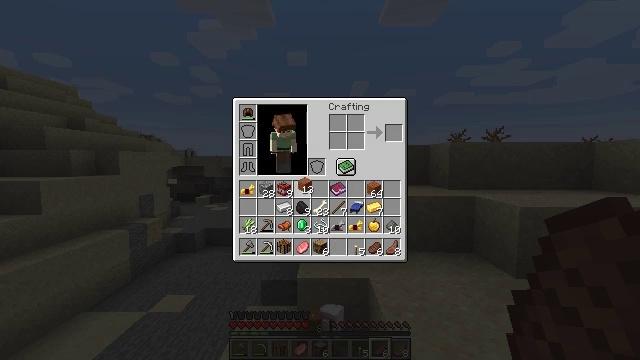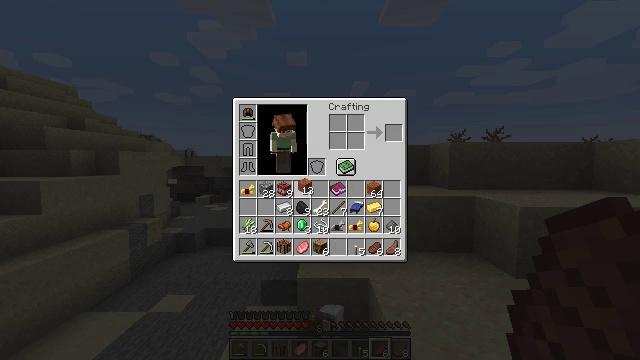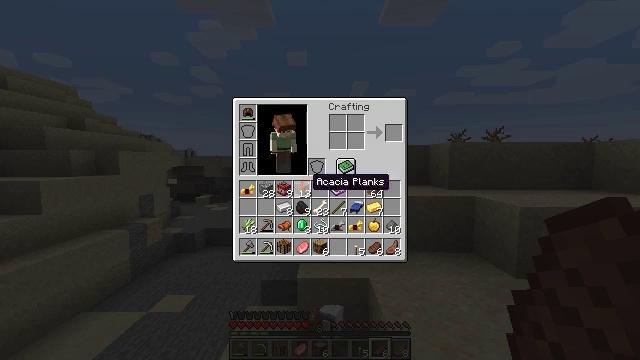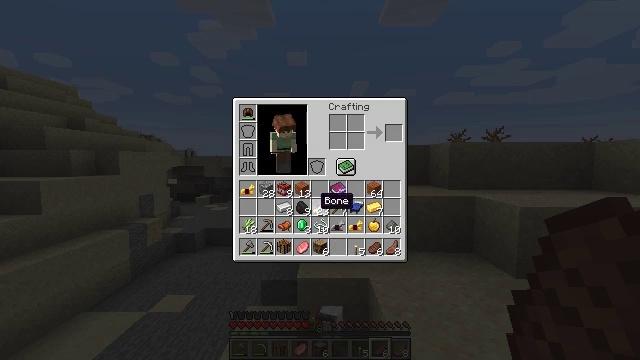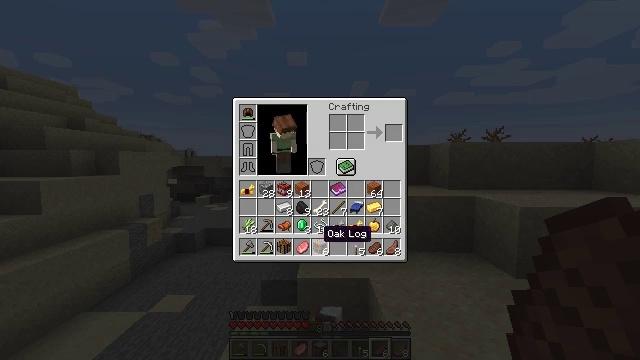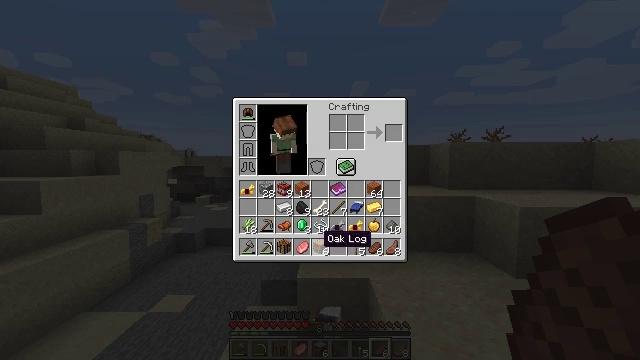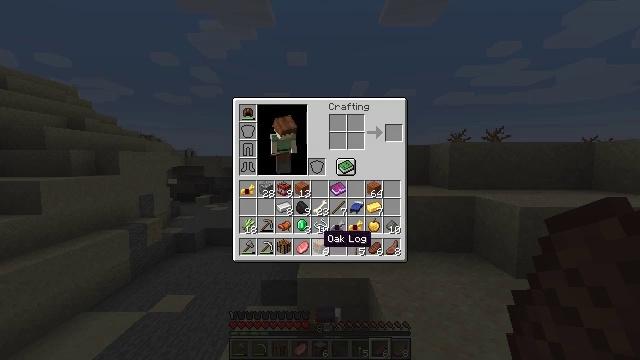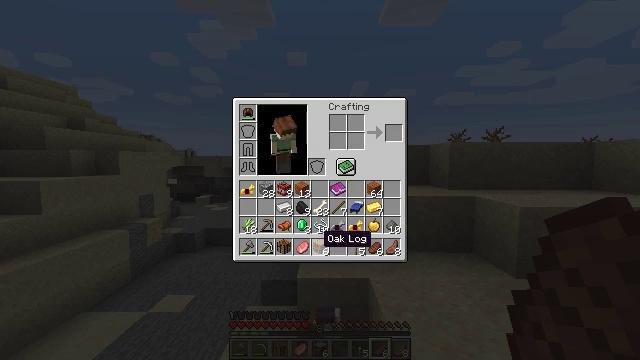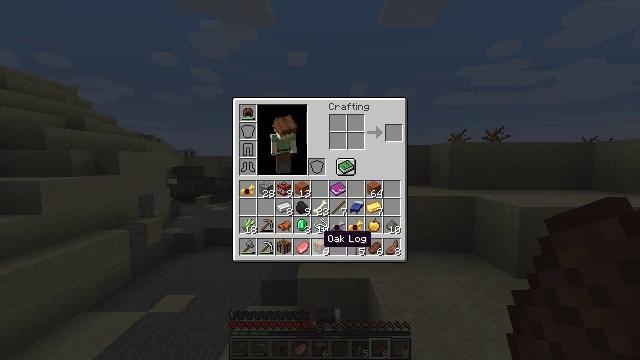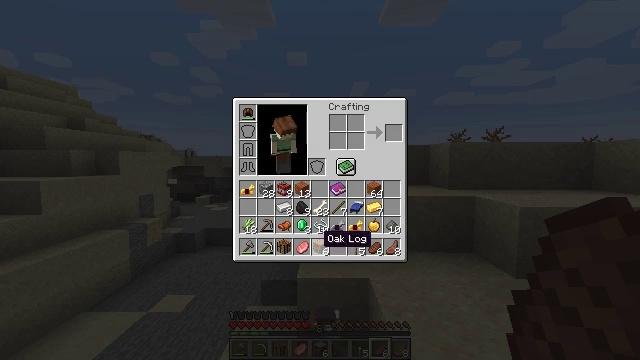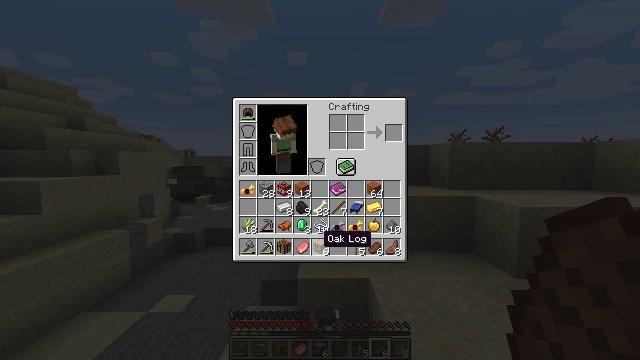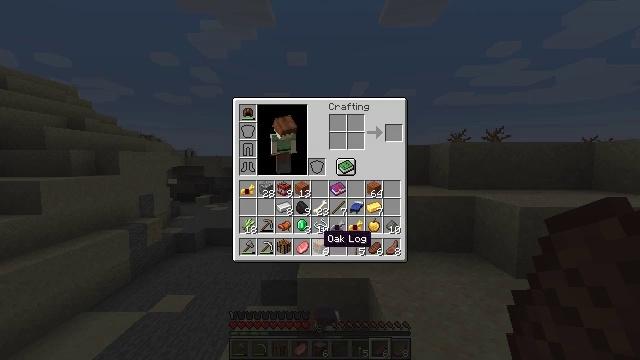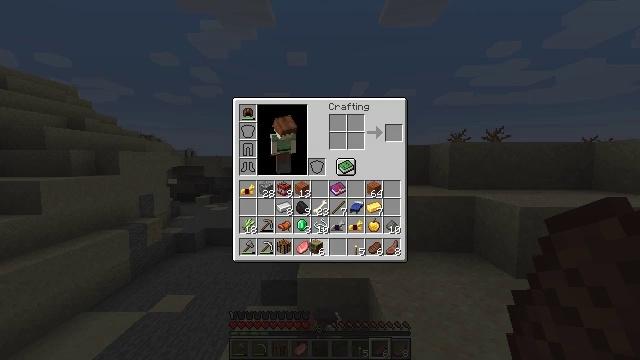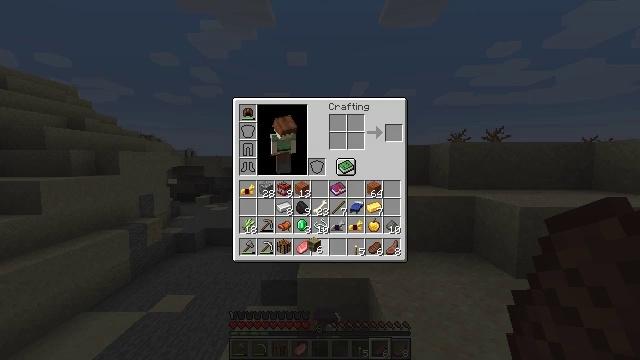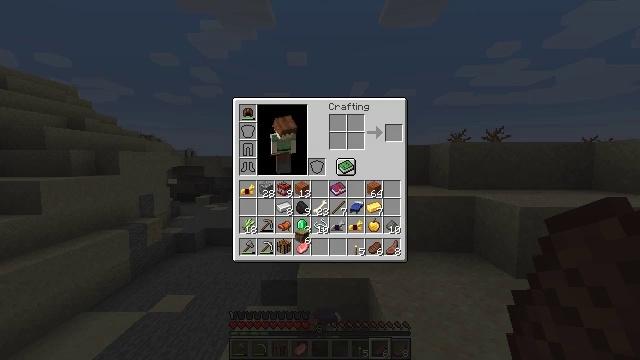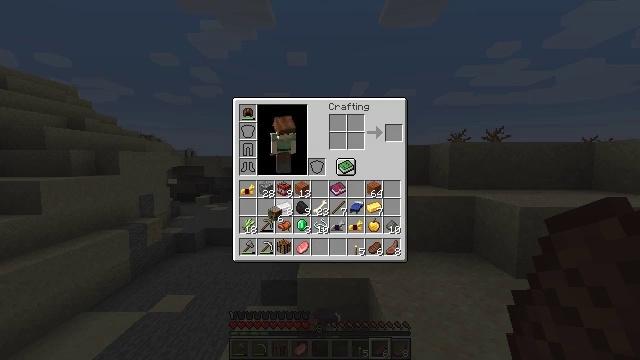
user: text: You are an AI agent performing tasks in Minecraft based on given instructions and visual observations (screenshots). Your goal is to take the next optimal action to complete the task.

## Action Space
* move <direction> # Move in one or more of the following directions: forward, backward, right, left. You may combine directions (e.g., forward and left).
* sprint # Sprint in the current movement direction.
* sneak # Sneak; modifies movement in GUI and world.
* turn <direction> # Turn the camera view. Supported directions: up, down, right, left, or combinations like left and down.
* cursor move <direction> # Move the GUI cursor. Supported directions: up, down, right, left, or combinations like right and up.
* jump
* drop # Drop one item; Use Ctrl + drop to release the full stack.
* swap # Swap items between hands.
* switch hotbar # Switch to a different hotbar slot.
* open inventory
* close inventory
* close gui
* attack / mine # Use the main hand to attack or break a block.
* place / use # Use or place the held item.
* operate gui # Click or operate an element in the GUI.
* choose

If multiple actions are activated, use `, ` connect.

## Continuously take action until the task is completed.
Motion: motion action
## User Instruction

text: Remove a golden horse armor from the inventory.
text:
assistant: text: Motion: operate gui
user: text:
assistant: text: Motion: no_op
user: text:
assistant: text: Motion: cursor move right and down
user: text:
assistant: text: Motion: cursor move down
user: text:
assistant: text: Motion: no_op
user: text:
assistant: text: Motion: no_op
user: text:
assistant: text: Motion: no_op
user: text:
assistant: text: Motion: no_op
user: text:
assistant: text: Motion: no_op
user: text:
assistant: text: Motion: no_op
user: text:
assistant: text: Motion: no_op
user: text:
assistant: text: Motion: operate gui
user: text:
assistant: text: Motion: operate gui
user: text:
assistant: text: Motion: cursor move left and up
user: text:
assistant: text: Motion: cursor move left and up
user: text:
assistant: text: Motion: cursor move left and up
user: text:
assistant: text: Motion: cursor move left and up
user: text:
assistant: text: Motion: no_op
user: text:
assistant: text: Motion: cursor move down
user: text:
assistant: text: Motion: no_op
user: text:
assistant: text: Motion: cursor move right and down
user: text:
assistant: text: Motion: no_op
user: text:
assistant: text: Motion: no_op
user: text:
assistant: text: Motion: no_op
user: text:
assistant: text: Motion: no_op
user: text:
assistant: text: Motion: no_op
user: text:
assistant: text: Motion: no_op
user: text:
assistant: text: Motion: no_op
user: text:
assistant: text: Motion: operate gui
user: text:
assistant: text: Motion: operate gui